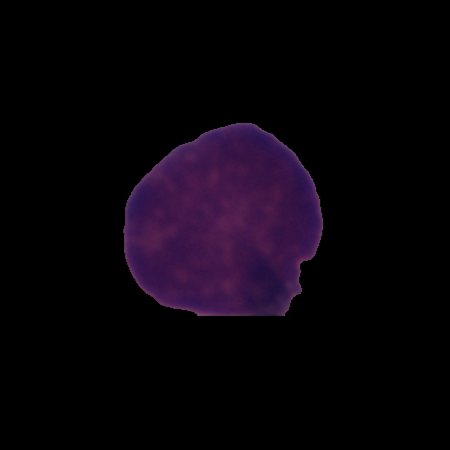
Label: cancer